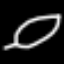
Label: leaf